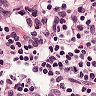
Metastatic tissue present: no